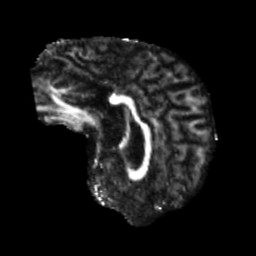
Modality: FA
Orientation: sagittal
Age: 47
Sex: male
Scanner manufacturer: siemens
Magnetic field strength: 3 T
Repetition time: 5.25 s
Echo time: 0.08 s